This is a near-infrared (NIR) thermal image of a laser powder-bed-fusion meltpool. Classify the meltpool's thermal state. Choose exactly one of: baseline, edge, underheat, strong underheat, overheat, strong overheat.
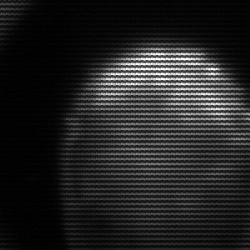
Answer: edge